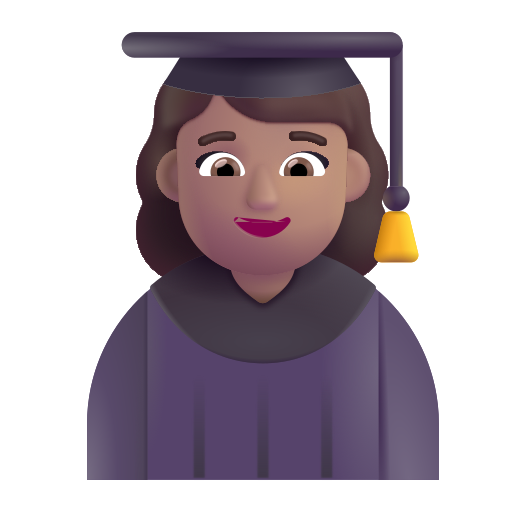
woman student color